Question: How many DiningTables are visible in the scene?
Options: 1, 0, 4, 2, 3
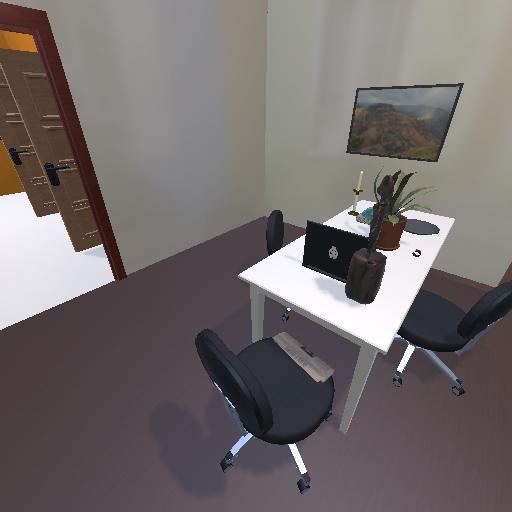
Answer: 1